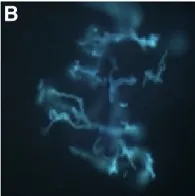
Laboratory investigations. (B-E) Fluorescence staining of the tissue samples collected from the nasal gangrene region. Microscopic examination showed direct evidence of presence ribbon-shaped broad sparsely septate hyphae. 400x).
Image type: pathology (immunostaining)